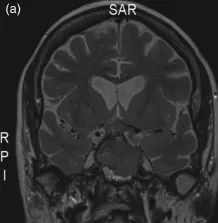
2011 MRI pituitary:. Coronal T2WI.
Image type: radiology (mri)